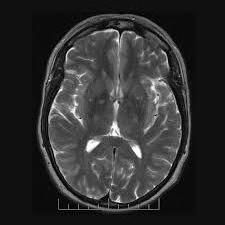
Label: notumor